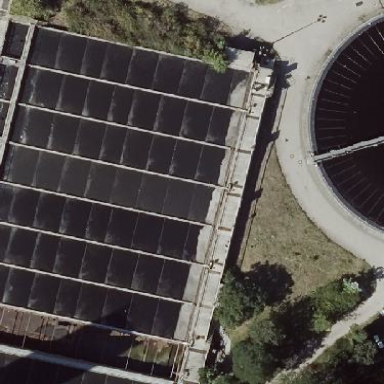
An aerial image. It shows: Image of wastewater.